Question: I am having a problem with the following code:
'''
int errorCount = 0;
foreach (var cinf in client.GetType().GetProperties())
{
var vinf = viewModel.GetType().GetProperty(cinf.Name);
if (vinf != null)
{
if (cinf.GetValue(client, null) != vinf.GetValue(viewModel, null))
{
errorCount++;
}
}
}
'''
It's for an automated test to see whether mapping a model object from a DTO has worked. If I use the more cumbersome approch of writing this for each property:
'''
Assert.AreEqual(viewModel.ClientCompanyID, client.ClientCompanyID);
'''
This works fine.
The problem is: the reflection code evaluates "if val1 != val2" statement incorrectly (or so it seems). If I step through this code, the evaluation basically says "1 does not equal 1", and incorrectly adds an error. Furthermore, if I test this with this code, I get the same seemingly false result:
'''
var clientEx = client.GetType().GetProperty("ClientCompanyID");
var viewModelEx = viewModel.GetType().GetProperty("ClientCompanyID");
var clientVal = clientEx.GetValue(client, null);
var viewModelVal = viewModelEx.GetValue(viewModel, null);
bool test = (clientVal == viewModelVal);
'''
The bool returns false even when, stepping through the code, clientVal = 1 and viewModelVal = 1. See attached picture.

Any help with this would be greatly appreciated!
Thanks guys.
Tim.
EDIT: Could have given you all the answer. Glad it was simple in the end. Thanks alot for your help. Cheers.
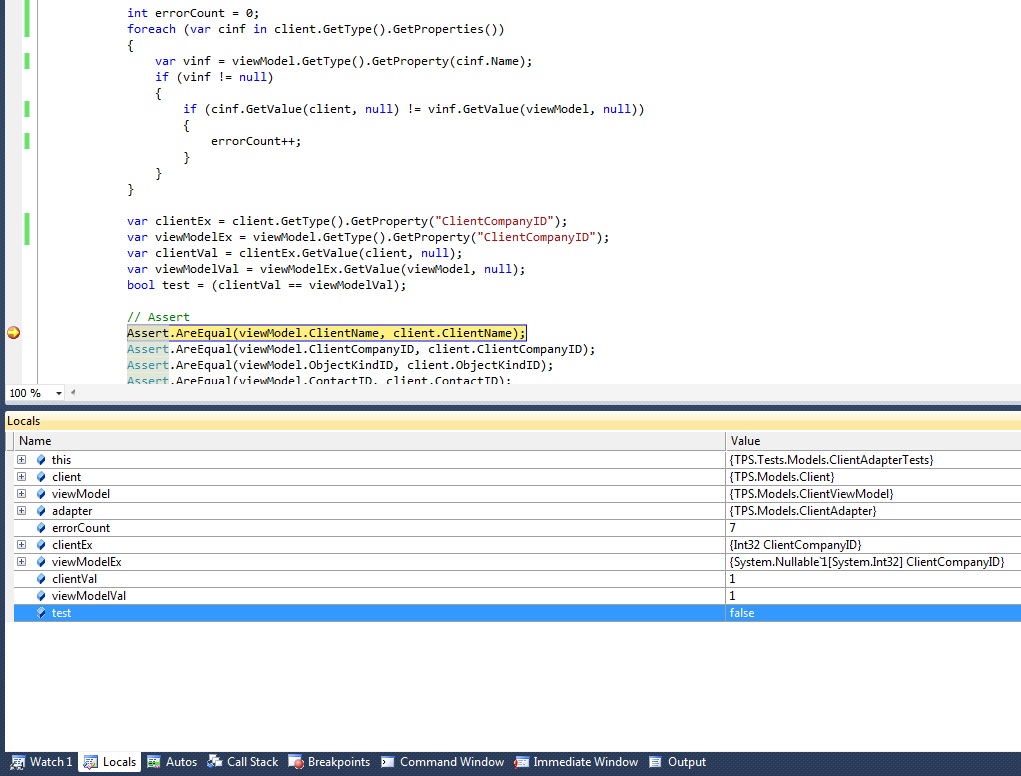
Answer: You need to compare with 'object.Equals()' instead of using reference equality. Boxed value types will not compare as equal without using 'object.Equals()'. Try this:
'''
if (!object.Equals(cinf.GetValue(client, null), vinf.GetValue(viewModel, null)))
'''
For example, take this simple case: